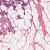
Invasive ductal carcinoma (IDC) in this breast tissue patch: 1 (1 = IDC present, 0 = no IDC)